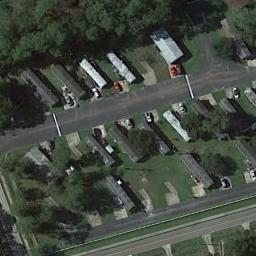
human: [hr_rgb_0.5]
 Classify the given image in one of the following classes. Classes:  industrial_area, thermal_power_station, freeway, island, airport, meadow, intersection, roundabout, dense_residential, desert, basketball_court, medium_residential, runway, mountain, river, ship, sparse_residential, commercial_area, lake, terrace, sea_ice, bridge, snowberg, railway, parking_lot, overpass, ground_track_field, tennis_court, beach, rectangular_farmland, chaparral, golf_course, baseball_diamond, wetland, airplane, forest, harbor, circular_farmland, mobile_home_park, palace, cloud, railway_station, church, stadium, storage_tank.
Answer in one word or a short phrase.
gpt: mobile_home_park